Question: In my shopping cart page, products are displayed like this in my div box:

Products get generated and displayed in the shopping cart that the user has added.
The shopping cart page can contain any number of products.
When a user types a number inside the textbox, and then clicks on the update button, the number should multiply with the price taken from the '<p class="price2"></p>' and replace it with the new total amount inside '<p class="price2"></p>'.
Let's say a user types "3" inside the textbox and then presses the button. Then it should be
'"3 * 699 = 2097"' and the '2097' should replace the '699' so it says "'total: 2097"'.
The hard part for me to understand is that this should happen on a specific product div box, so other products aren't affected. With that I mean that I can't use a class or id to get the text from a '<p>', I need to use parent? Because every product has a '<p class="price2">' and I dont want to change all the product prices.
I would appreciate if someone could help me
<URL>
Also here is another jquery that I'm using on the same update button that grabs all the prices and sums them up.
'''
<script type="text/javascript">
$(document).ready(function () {
$('.update').click(function () {
var total = 0;
$("span.price2").each(function (i) {
total += parseFloat($(this).text(), 10);
});
$("#total2").html(total);
});
});
</script>
'''
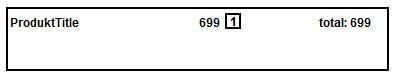
Answer: You can use the keypress event, seems more pretty that having to click.
'''
<span class="section">
<p class="price">699.50</p>
<input class="qtty" type="text">
<span class="result">699.50</span>
</span>
<span class="section">
<span class="price">1234</span>
<input class="qtty" type="text">
<span class="result">1234</span>
</span>
'''
'''
$('.qtty').keypress(function() {
price = $(this).parent().find('.price').html()
qtty = $(this).parent().find('.qtty').val()
result = price * qtty
$(this).parent().find('.result').html(result)
});
'''
Just a suggestion. Edit: <URL> that's better.